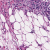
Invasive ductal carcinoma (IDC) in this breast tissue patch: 0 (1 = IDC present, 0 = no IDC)